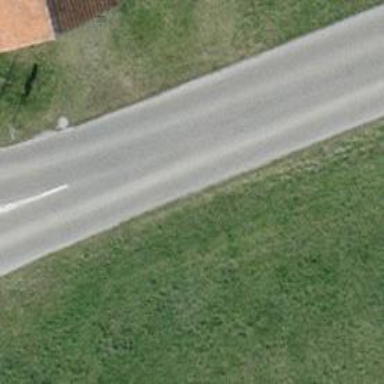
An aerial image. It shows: Residential road with asphalt surface and no sidewalks.